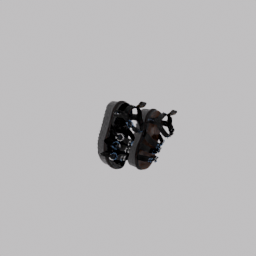
Label: people